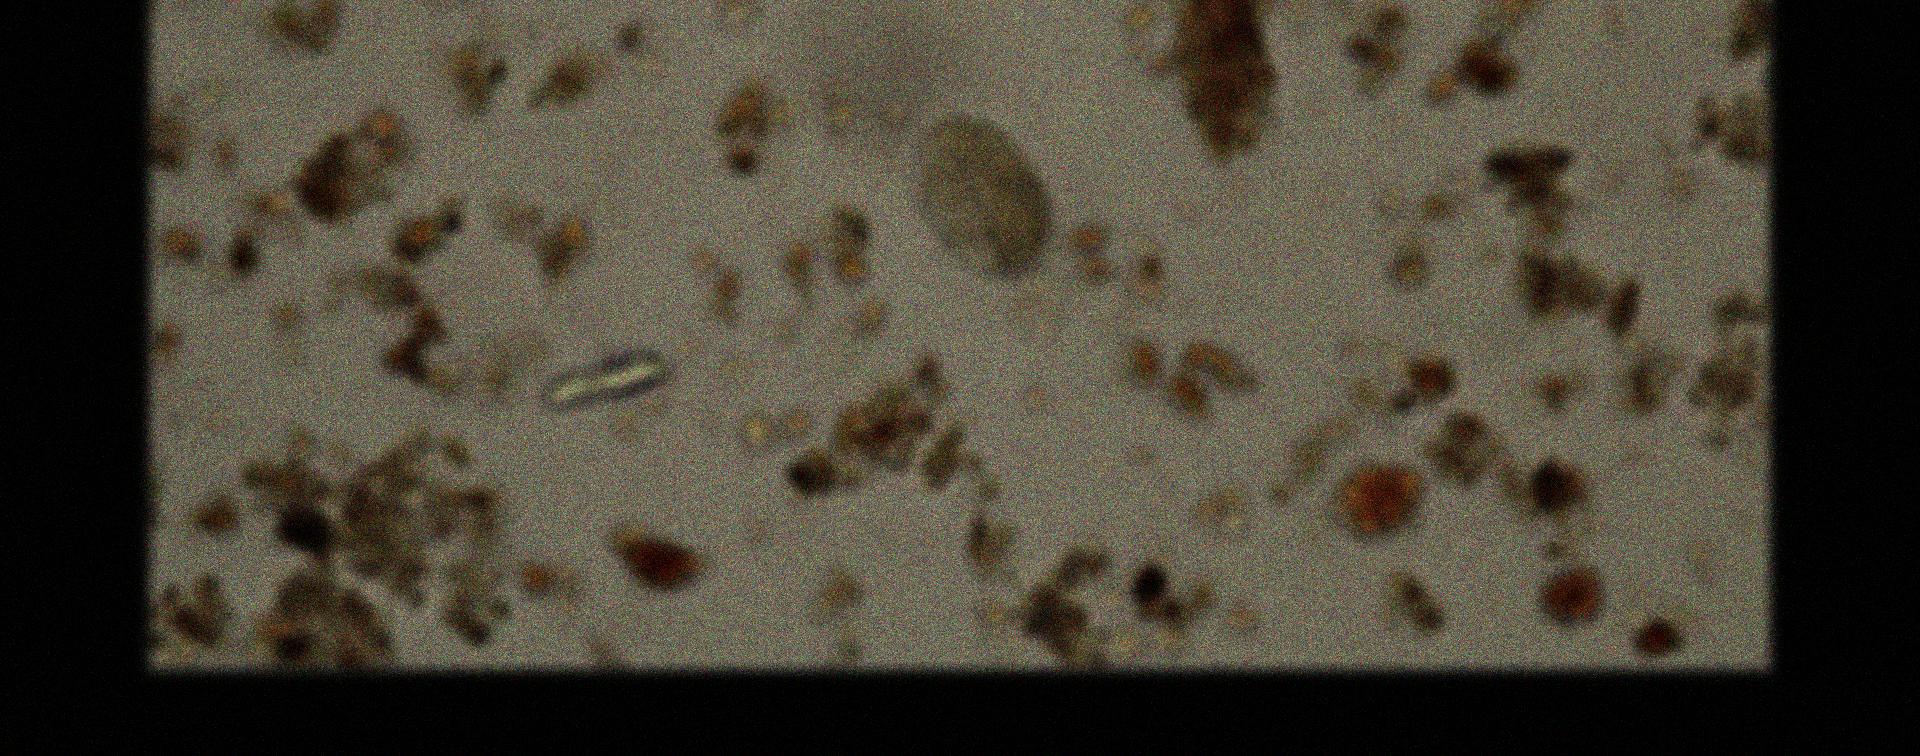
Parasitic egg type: Hookworm egg